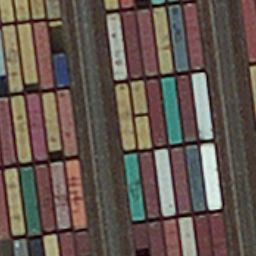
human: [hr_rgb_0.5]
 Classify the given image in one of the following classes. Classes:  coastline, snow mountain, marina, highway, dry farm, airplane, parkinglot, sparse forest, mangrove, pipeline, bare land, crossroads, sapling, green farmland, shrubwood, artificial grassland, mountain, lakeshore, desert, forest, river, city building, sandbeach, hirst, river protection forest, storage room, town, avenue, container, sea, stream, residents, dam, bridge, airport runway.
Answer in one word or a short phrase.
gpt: container